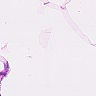
Metastatic tissue present: no